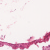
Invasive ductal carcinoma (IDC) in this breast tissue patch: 0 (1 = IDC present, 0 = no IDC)